【题型】选择题　【知识点】平面几何　【难度】easy
如图，点 $C$ 是线段 $AB$ 的黄金分割点，即
$\frac{BC}{AC} = \frac{AC}{AB}$,
若 $S_1$ 表示以 $CA$ 为一边的正方形的面积，$S_2$ 表示长为 $AB$，宽为 $CB$ 的矩形的面积，则 $S_1$ 与 $S_2$ 的大小关系是（ ）

A. $S_1 = \frac{1}{2}S_2$
B. $S_1 = 2S_2$
C. $S_1 = S_2$
D. $S_1 = \frac{\sqrt{5}-1}{2}S_2$
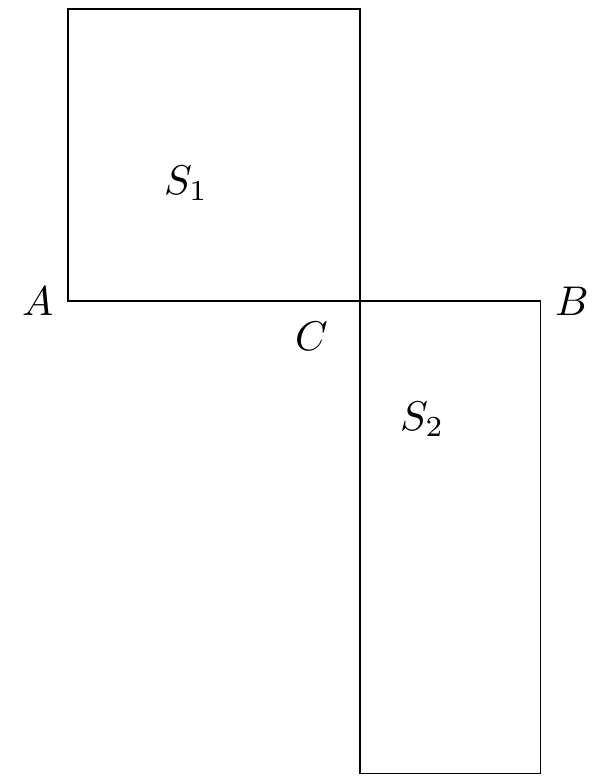
【解答】
解：$\because \dfrac{BC}{AC} = \dfrac{AC}{AB}$，

$\therefore AC^2 = AB \times CB$

$\therefore S_1 = AC^2, \quad S_2 = AB \times CB$

$\therefore S_1 : S_2 = AC^2 : (AB \times CB) = 1:1$

故选：C。